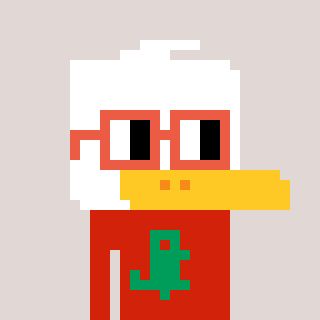
a pixel art character with square orange glasses, a duck-shaped head and a red-colored body on a warm background